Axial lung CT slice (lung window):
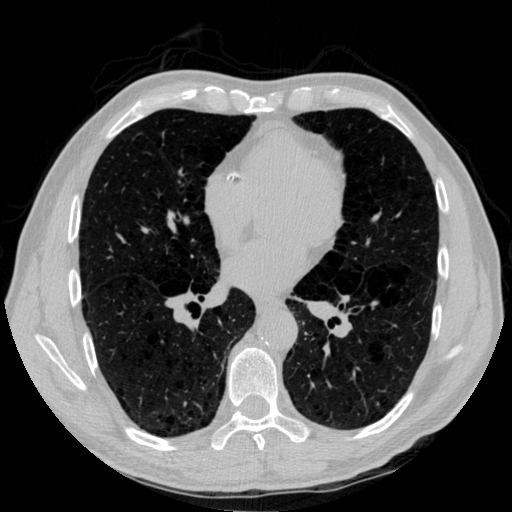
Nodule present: no